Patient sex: F
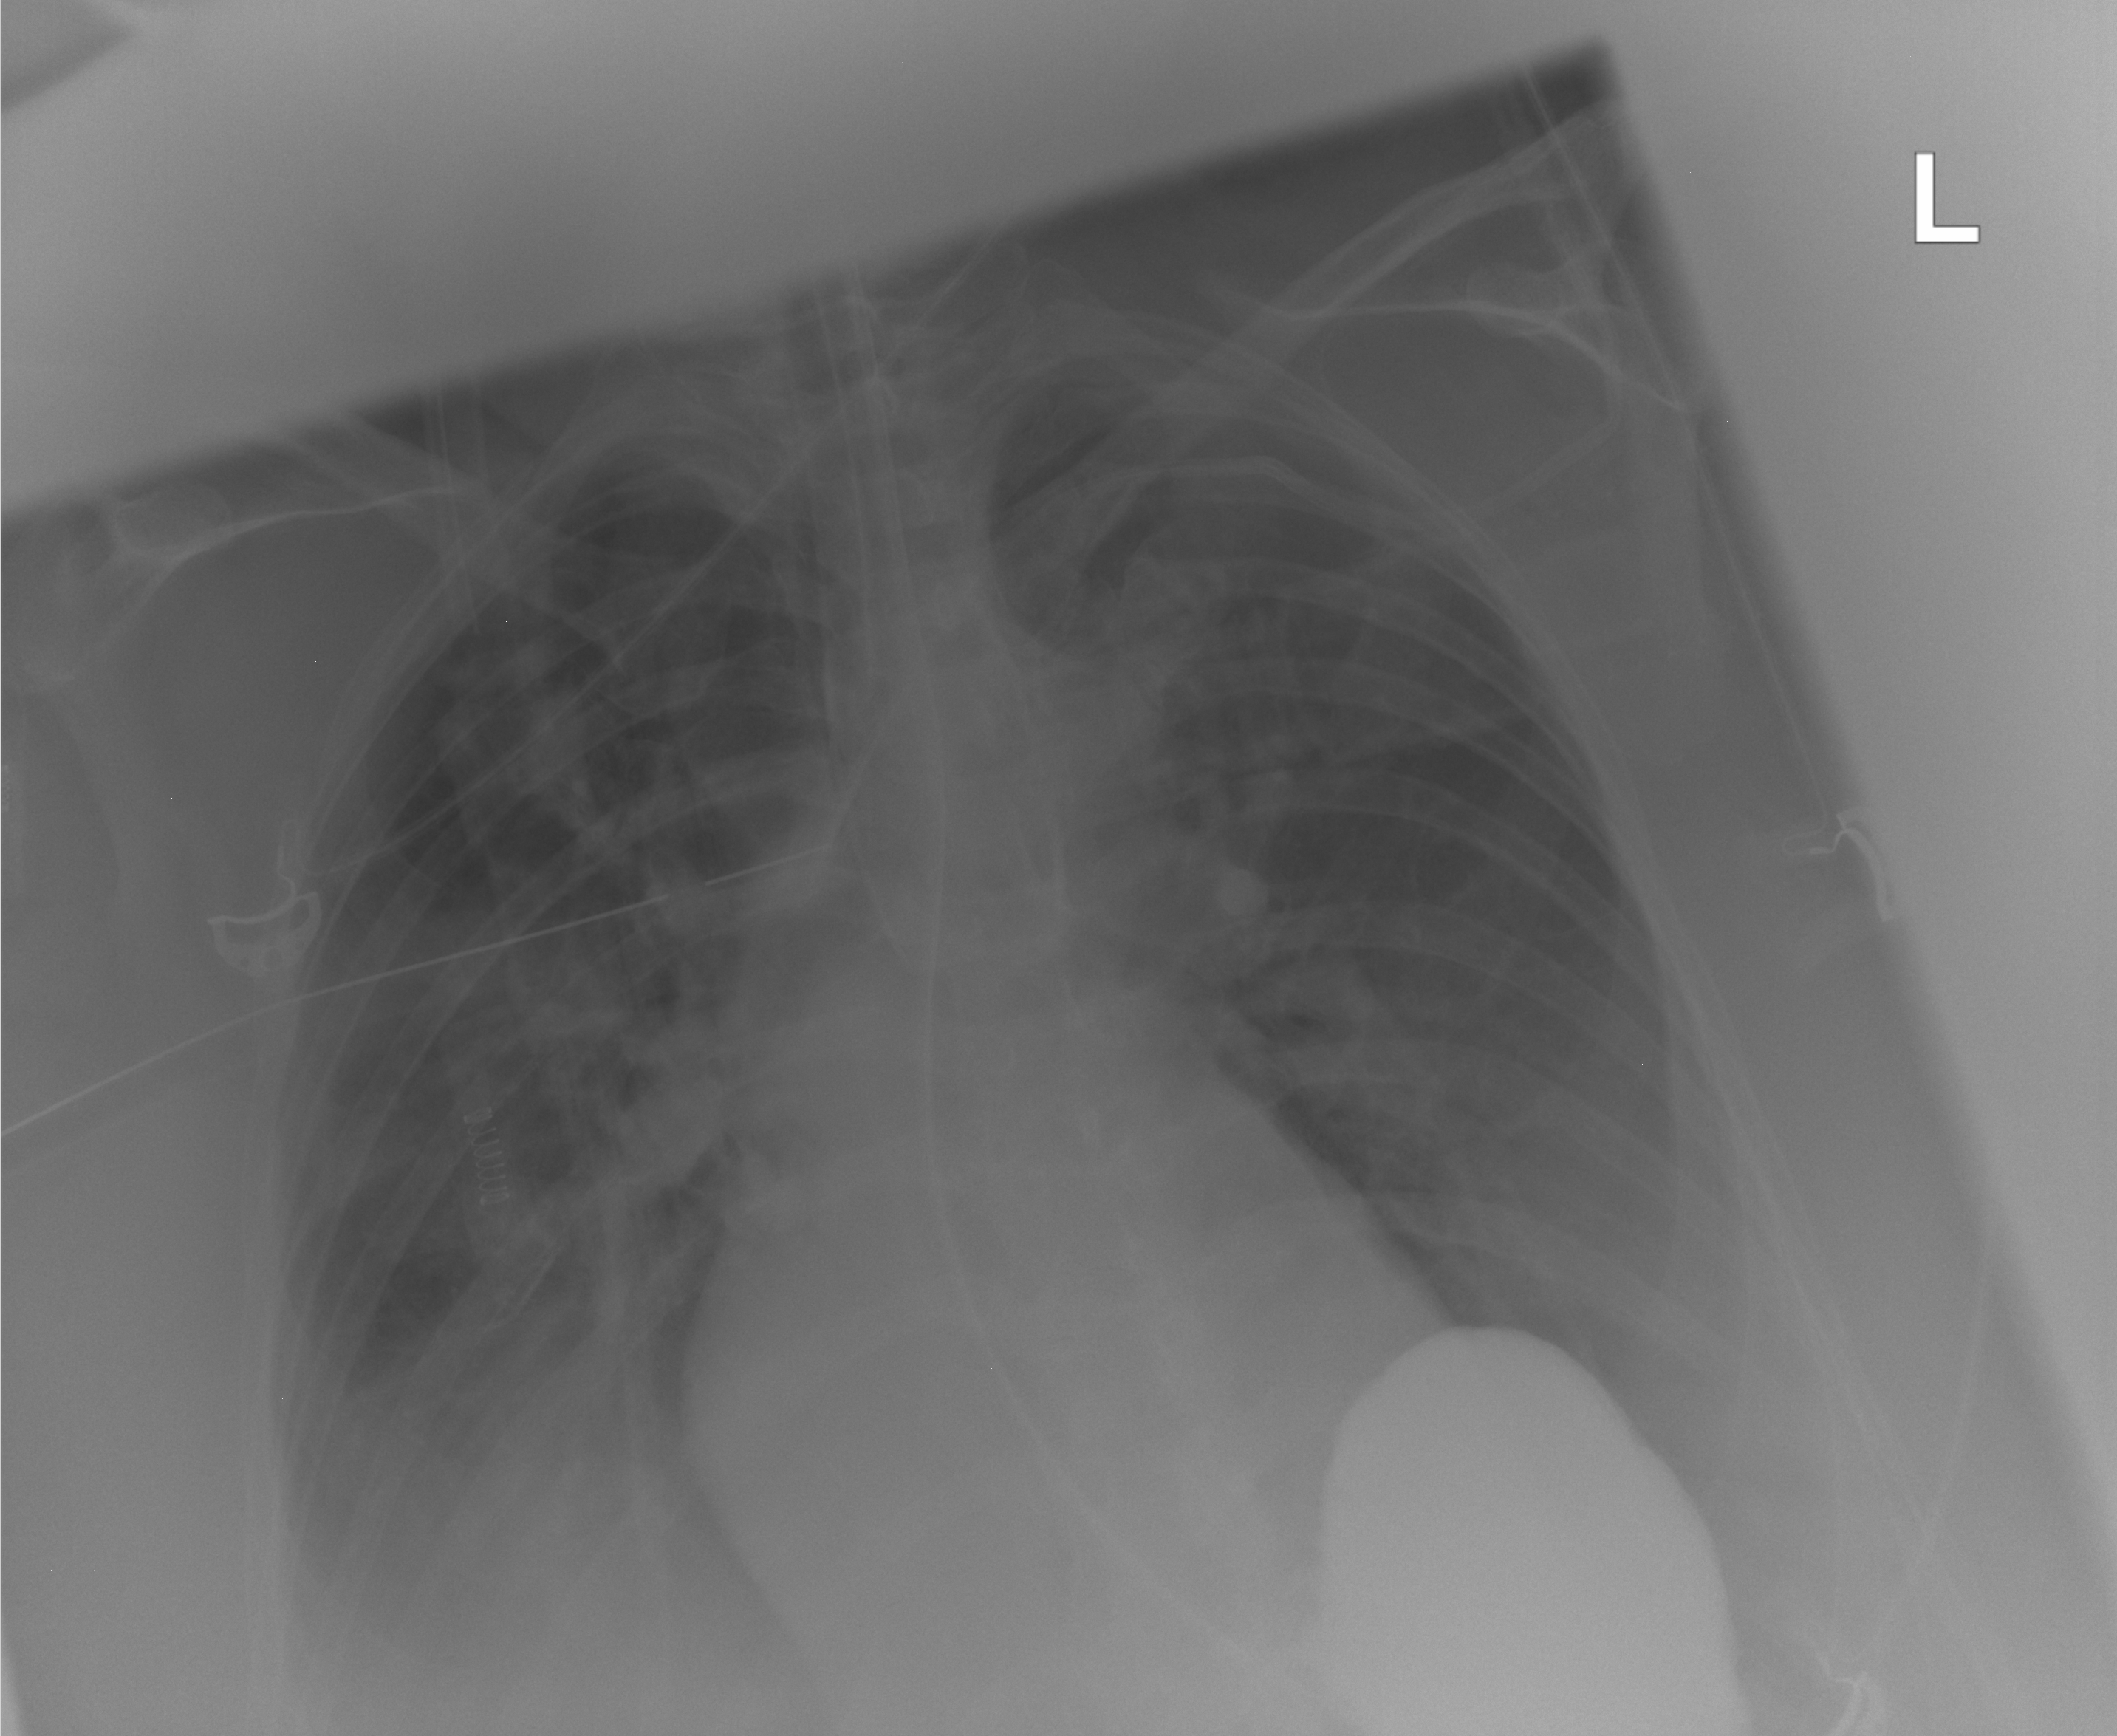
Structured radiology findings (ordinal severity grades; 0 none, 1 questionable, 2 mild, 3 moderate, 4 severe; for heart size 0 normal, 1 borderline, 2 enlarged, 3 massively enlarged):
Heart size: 2
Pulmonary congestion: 1
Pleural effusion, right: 2
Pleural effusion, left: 3
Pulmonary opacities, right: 1
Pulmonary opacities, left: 1
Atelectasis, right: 2
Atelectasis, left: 2